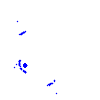
Particle: kaon